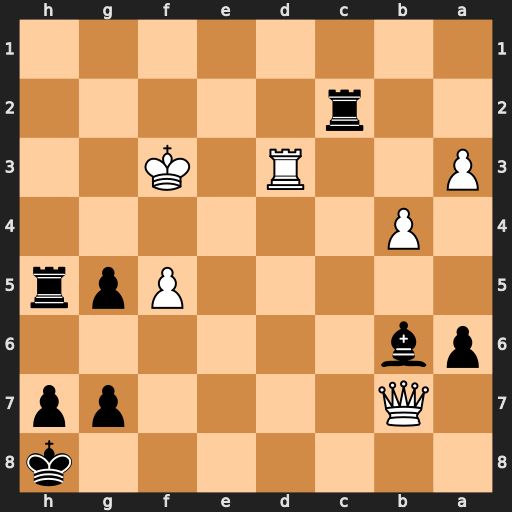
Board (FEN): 7k/1Q4pp/pb6/5Ppr/1P6/P2R1K2/2r5/8
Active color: b
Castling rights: -
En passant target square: -
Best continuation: Rh3+ Ke4 Re2+ Kd5 Rxd3+